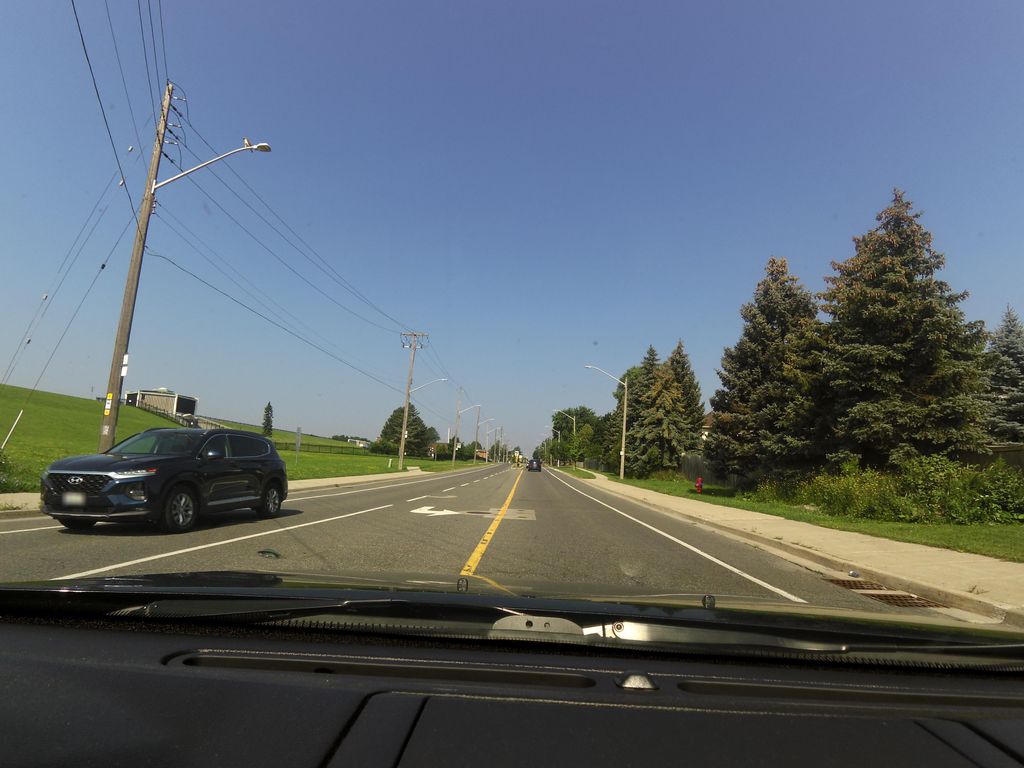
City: hamilton